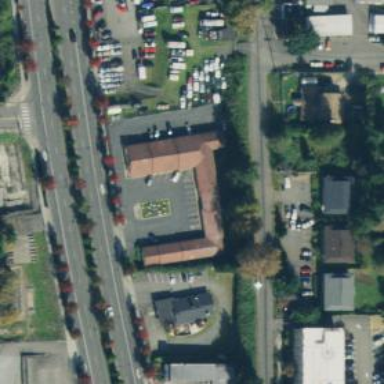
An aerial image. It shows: Building that is motel.